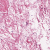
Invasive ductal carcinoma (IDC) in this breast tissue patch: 0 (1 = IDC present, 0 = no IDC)